Field crop: maize
Growth stage: 2
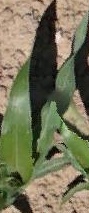
Species: maize